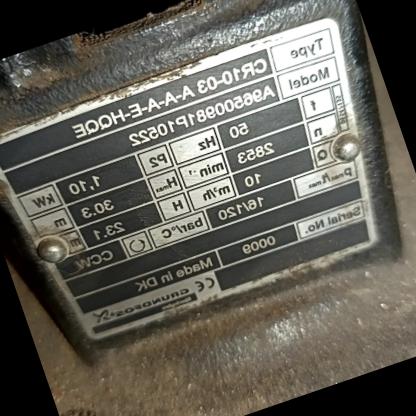
Klasa: tabliczka-znamionowa